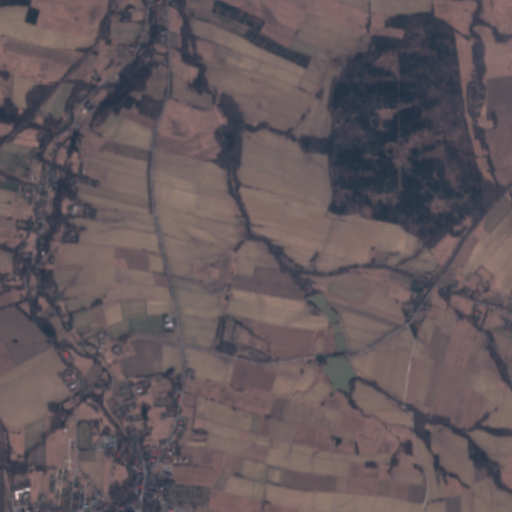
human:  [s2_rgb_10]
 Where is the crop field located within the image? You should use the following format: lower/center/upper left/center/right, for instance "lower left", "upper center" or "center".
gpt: The crop field is located in the upper right of the image.
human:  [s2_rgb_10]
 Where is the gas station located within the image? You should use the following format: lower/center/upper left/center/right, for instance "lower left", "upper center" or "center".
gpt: The gas station is located in the center left of the image.
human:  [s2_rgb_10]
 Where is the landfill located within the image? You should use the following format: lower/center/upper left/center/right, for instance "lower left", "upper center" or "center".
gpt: The landfill is located in the lower center of the image.
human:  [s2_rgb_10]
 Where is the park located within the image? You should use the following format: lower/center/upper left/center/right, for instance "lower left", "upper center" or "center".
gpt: The park is located in the lower left of the image.
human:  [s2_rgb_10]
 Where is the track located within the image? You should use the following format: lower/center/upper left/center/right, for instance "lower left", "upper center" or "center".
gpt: The track is located in the lower left of the image.
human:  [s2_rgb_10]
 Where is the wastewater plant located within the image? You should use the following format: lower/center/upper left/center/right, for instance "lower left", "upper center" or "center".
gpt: The wastewater plant is located in the lower left of the image.
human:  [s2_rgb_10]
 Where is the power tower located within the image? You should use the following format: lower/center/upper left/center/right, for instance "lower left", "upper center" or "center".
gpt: There is no power tower in the image.